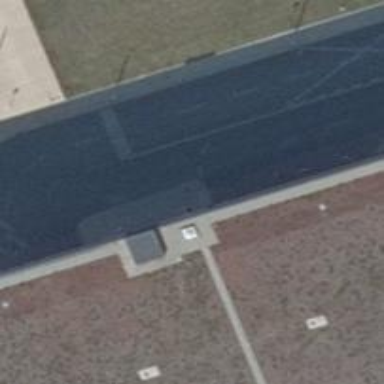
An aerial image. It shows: Parking entrance.